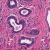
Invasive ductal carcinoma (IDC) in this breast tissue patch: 0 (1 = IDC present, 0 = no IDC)